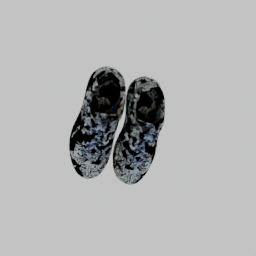
Label: people